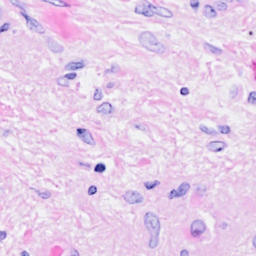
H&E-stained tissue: Breast